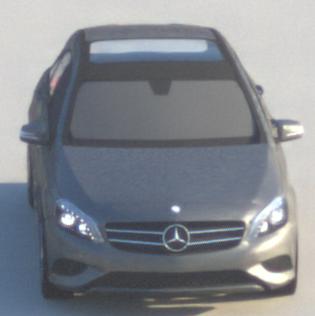
Make: Mercedes-Benz
Model: A 180
Detailed model: A-Class (176)
Model produced from: 2012/09
Model produced until: 2015/07
Doors: 5
Color: gray
Road condition: dry road
Daytime: sunrise or sunset
Contrast: medium contrast